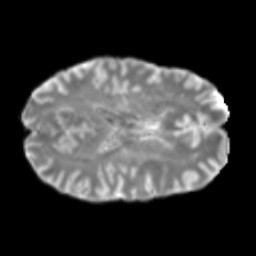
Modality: T2w
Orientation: axial
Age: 46
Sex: male
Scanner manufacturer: siemens
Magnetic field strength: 3 T
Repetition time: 5 s
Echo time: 0.092 s